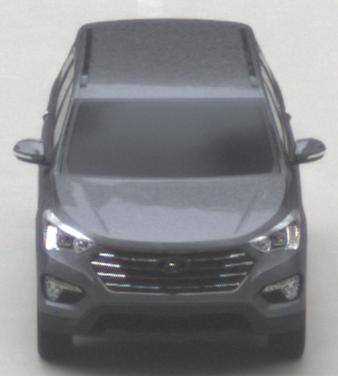
Make: Hyundai
Model: Santa Fe 2.4 GDI
Detailed model: Santa Fe (DM)
Model produced from: 2017/08
Model produced until: 2018/01
Doors: 5
Color: gray
Road condition: dry road
Daytime: morning or afternoon
Contrast: low contrast